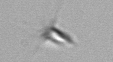
Label: Calciopappus